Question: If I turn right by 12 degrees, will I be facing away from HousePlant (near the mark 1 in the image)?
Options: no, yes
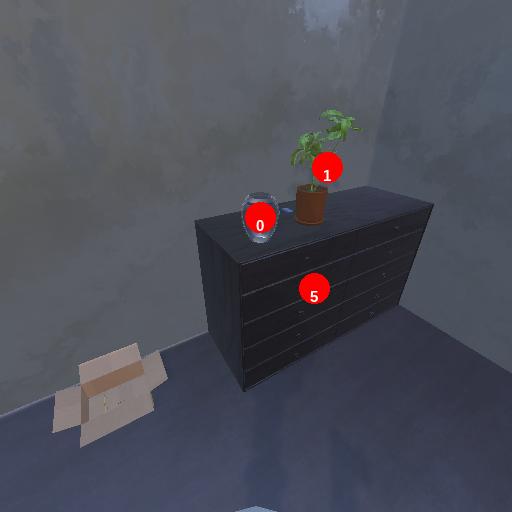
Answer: no